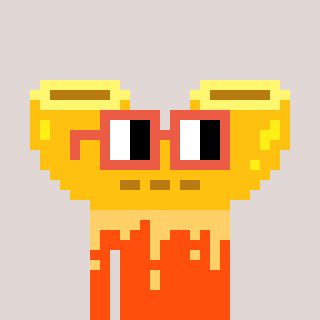
a pixel art character with square orange glasses, a macaroni-shaped head and a orange-colored body on a warm background